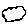
Label: cloud